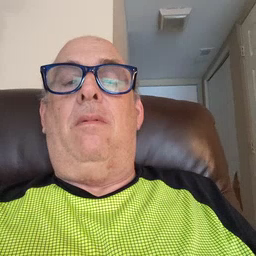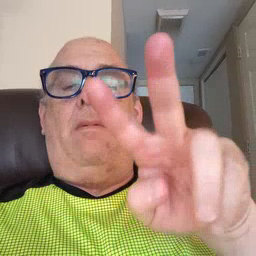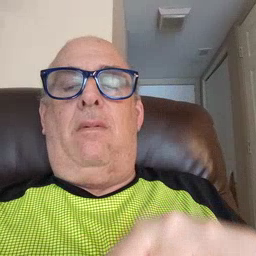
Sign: read